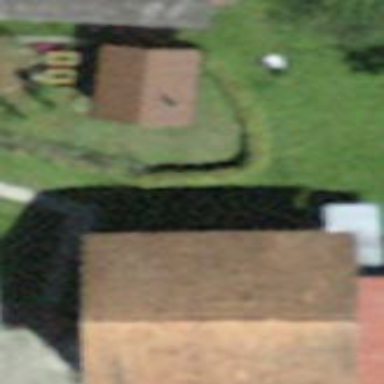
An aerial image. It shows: Farm auxiliary building with gabled roof.